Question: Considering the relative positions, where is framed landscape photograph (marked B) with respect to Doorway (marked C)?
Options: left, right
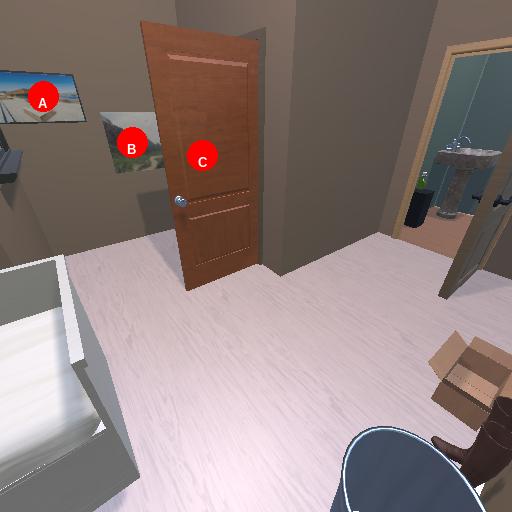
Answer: left